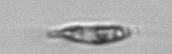
Label: Euglena